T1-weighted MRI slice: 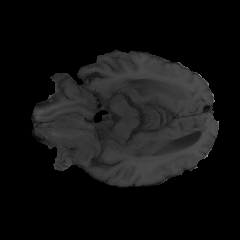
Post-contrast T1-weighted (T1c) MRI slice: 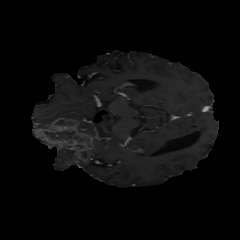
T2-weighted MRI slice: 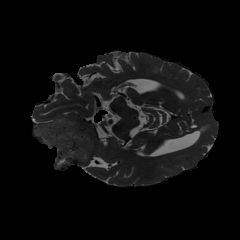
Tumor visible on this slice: yes